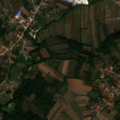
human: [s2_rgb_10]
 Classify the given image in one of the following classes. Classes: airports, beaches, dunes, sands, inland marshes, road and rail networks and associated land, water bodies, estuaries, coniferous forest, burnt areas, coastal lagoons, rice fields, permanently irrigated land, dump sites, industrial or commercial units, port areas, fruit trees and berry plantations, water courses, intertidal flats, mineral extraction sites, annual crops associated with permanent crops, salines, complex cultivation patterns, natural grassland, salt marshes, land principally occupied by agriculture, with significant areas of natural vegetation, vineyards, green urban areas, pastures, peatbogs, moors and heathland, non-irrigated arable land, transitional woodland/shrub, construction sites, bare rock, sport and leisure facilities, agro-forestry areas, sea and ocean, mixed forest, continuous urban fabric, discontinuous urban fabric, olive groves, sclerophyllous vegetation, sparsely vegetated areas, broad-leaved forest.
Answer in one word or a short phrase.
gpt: discontinuous urban fabric, complex cultivation patterns, land principally occupied by agriculture, with significant areas of natural vegetation